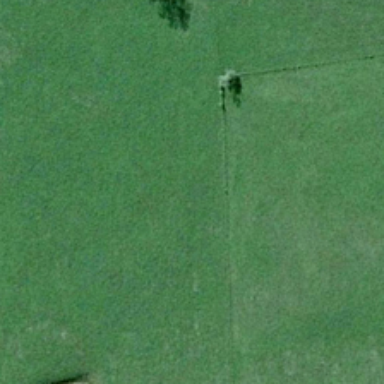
Two green trees are in a piece of green meadows .